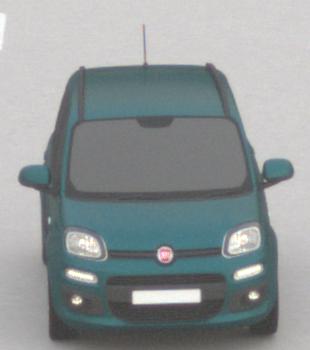
Make: Fiat
Model: Panda 1.2 8V
Detailed model: Panda (312)
Model produced from: 2013/02
Model produced until: 2013/12
Doors: 5
Color: blue
Road condition: dry road
Daytime: sunrise or sunset
Contrast: low contrast